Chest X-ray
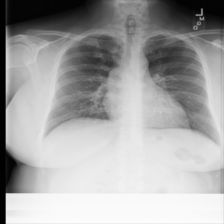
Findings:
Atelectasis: negative
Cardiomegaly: negative
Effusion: negative
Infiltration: negative
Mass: negative
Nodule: negative
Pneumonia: negative
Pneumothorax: negative
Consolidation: negative
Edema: negative
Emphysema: negative
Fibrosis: negative
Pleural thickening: negative
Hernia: negative